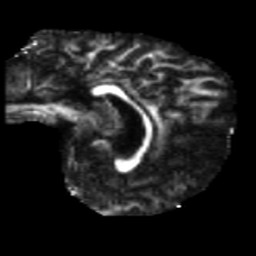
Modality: FA
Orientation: sagittal
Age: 42
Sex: male
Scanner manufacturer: siemens
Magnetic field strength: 3 T
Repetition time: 5.47 s
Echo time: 0.0854 s